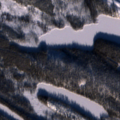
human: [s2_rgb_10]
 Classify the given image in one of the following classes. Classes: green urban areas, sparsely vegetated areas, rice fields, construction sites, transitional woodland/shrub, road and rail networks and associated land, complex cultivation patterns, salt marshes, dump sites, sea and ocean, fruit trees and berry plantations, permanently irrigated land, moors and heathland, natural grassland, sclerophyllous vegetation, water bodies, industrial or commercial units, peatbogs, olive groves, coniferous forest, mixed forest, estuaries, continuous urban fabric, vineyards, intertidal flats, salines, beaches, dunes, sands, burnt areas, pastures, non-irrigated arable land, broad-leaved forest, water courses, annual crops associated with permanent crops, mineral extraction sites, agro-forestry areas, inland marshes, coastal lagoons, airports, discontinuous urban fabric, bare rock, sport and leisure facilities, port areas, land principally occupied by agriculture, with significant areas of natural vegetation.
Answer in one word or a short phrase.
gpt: coniferous forest, transitional woodland/shrub, water bodies